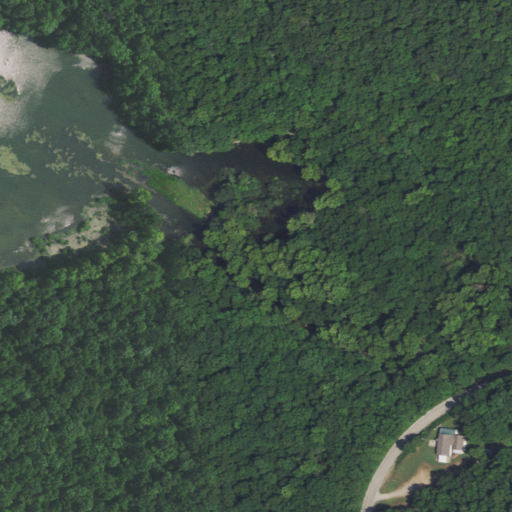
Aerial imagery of valley in Oklahoma named Teesquatnee Hollow containing deciduous forest, open development, open water, woody wetlands, herbaceous wetlands, and low intensity development